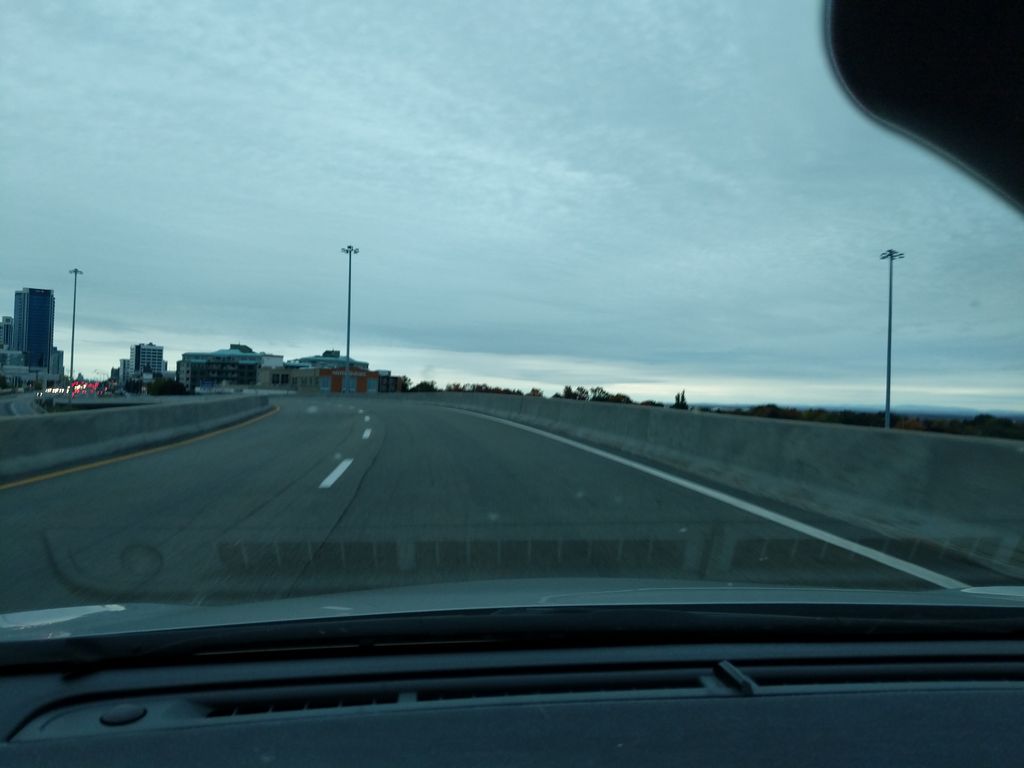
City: quebec_city